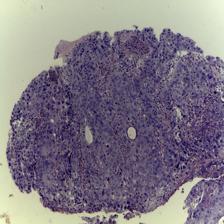
Diagnosis: OSCC